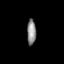
Tissue: prostate
Cell type: Fibroblasts
Senescence score: 0.7208
Nuclear area (px): 228
Mean DAPI intensity: 137.794